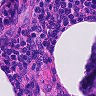
Metastatic tissue present: no